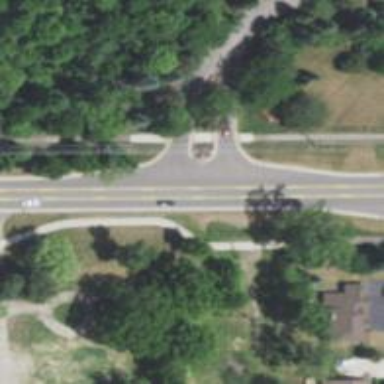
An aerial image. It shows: Unmarked asphalt crossing on cycleway road.